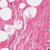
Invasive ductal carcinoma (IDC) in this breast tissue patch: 0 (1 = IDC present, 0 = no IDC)